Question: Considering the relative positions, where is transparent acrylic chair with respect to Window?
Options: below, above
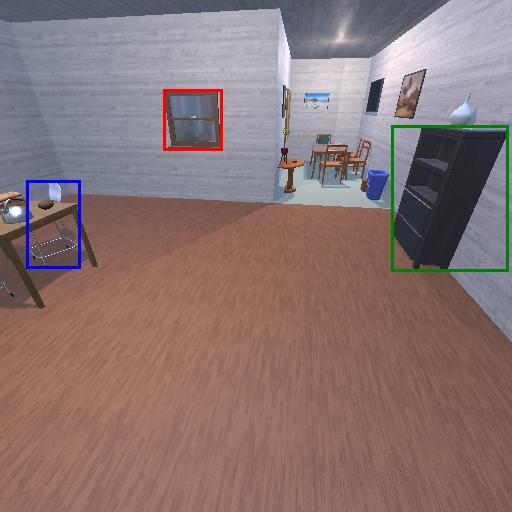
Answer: below